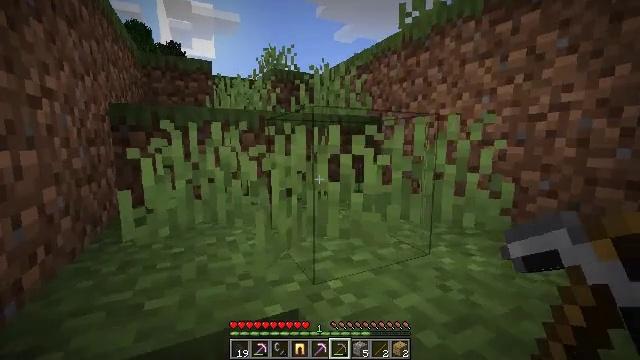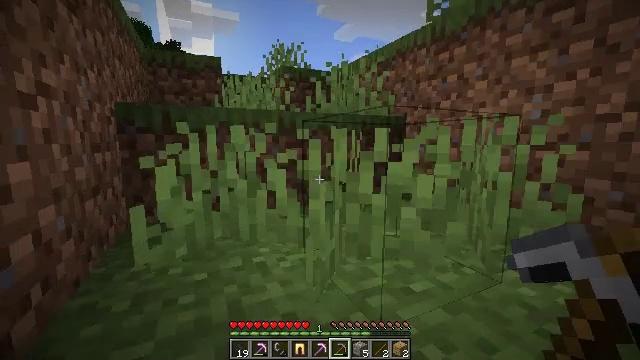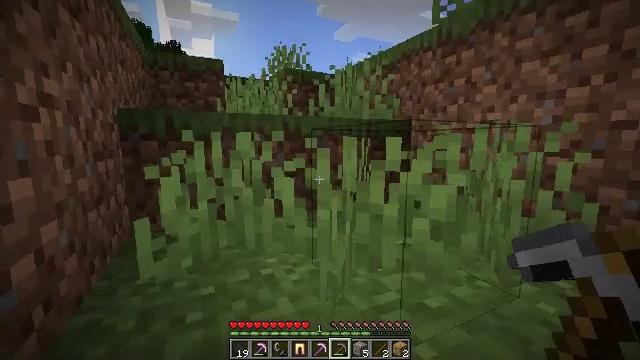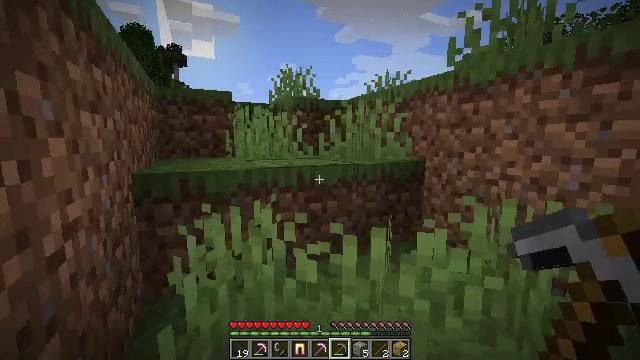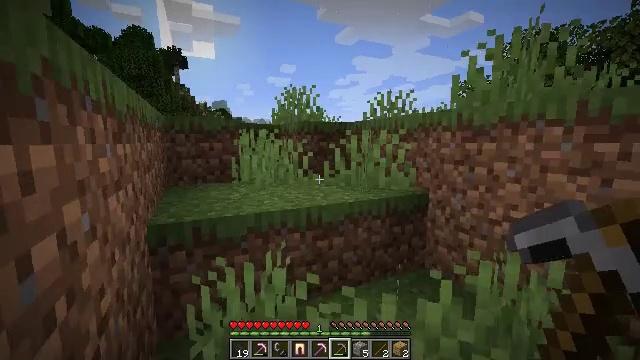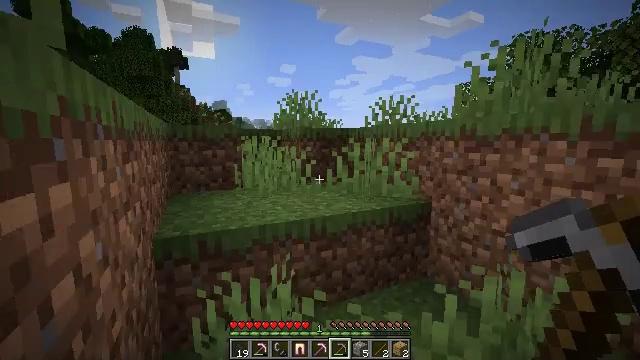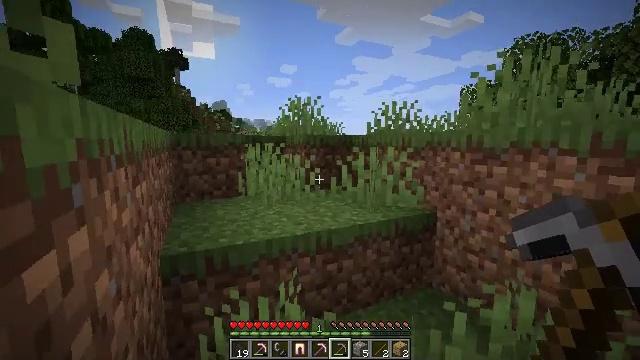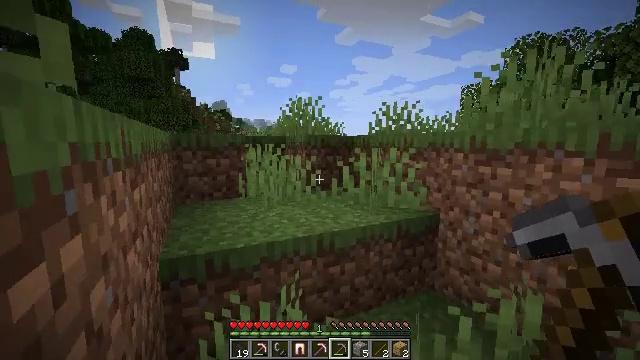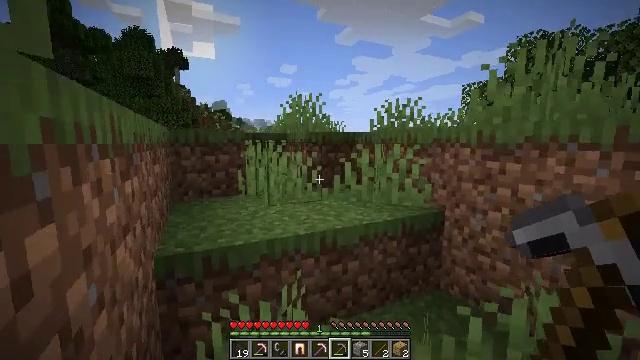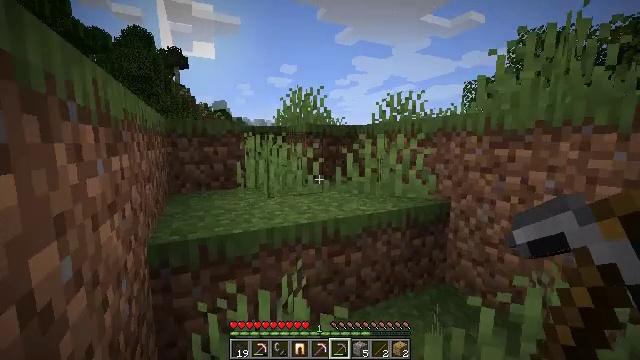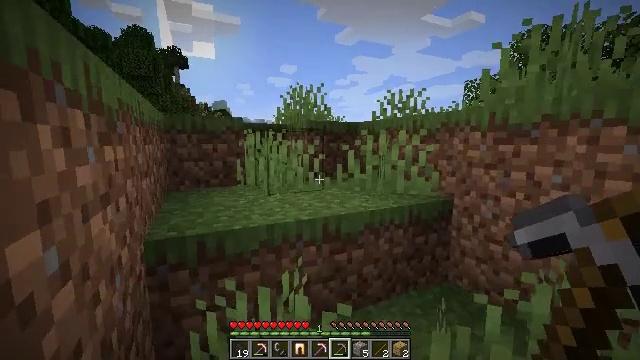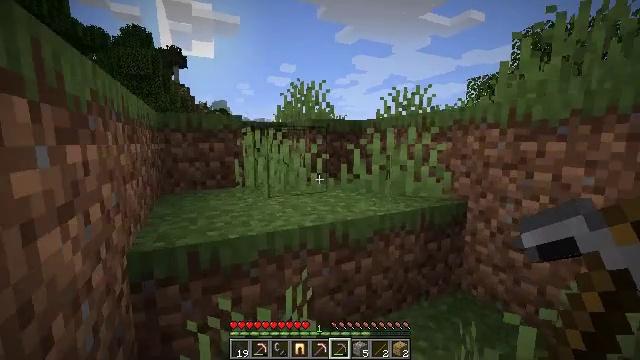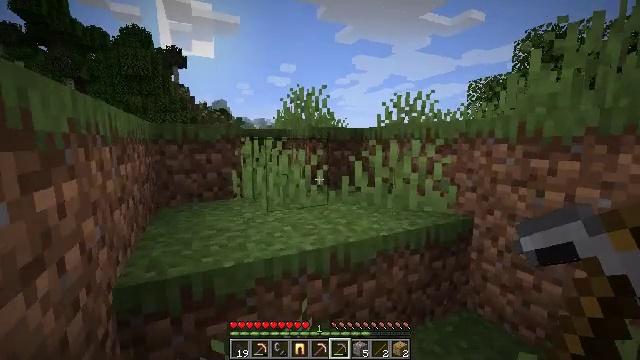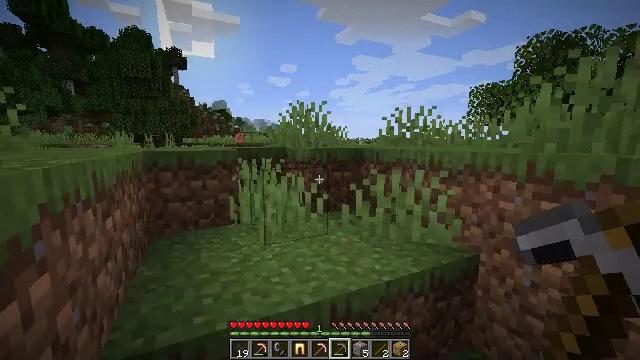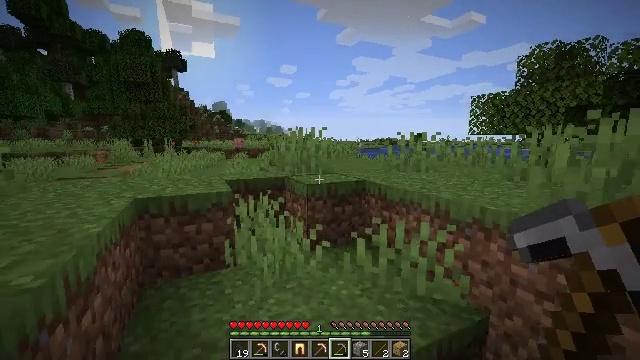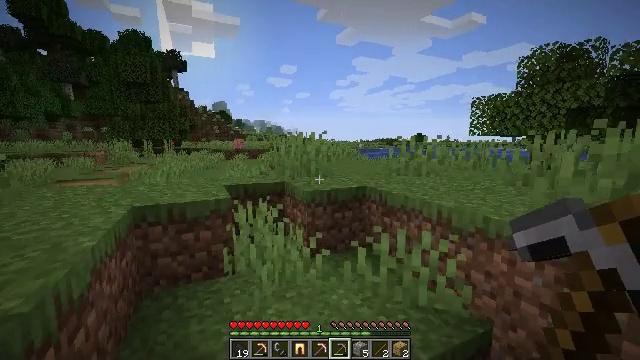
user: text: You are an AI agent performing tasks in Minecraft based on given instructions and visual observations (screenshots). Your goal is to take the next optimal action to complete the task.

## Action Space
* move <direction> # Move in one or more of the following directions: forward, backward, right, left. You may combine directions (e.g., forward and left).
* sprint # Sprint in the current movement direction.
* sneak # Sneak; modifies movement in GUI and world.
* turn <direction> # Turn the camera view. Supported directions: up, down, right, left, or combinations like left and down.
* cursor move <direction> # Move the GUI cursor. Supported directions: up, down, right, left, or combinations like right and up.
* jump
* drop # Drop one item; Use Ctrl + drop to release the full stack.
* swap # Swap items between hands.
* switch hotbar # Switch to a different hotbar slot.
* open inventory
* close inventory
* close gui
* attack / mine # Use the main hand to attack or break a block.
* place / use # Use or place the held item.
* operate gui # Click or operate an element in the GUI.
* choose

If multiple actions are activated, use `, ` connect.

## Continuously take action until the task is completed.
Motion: motion action
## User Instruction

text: Chop down the oak log.
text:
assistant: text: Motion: move forward and move left, jump
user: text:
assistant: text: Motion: move forward and move left, jump
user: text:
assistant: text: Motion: move forward and move left, jump
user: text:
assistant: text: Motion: move forward and move left, jump
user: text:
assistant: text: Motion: move forward and move left, jump
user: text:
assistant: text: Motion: move forward, jump
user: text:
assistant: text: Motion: move forward, jump
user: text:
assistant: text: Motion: move forward, jump
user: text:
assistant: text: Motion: move forward, jump
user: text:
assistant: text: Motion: move forward, jump
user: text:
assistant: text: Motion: move forward, jump
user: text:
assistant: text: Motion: move forward, jump
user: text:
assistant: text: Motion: move forward, jump
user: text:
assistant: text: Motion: move forward, jump
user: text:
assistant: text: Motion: move forward, jump
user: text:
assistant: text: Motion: move forward, jump
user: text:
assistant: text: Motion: move forward, jump
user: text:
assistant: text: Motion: move forward, jump
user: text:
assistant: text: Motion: move forward, jump
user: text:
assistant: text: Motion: move forward, jump
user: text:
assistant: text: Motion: move forward
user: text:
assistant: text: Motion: move forward
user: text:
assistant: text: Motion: move forward
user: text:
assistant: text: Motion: move forward
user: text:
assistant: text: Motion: move forward
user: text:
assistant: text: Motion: move forward
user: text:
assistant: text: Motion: move forward
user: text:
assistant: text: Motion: move forward
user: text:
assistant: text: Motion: move forward
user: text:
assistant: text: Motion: move forward, jump